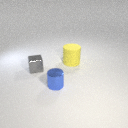
large yellow rubber cylinder to the right of small gray metal cube